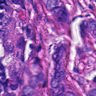
Metastatic tissue present: yes